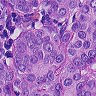
Metastatic tissue present: yes